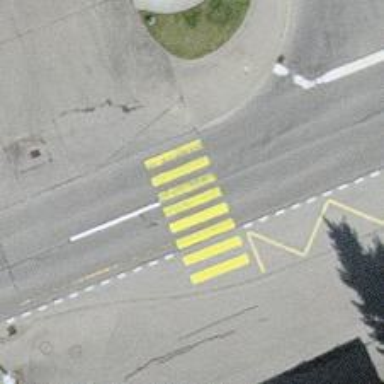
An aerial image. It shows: Marked crossing with zebra stripes on the road.